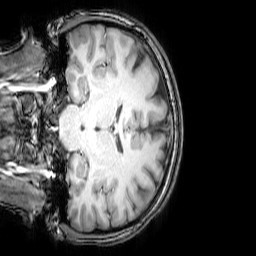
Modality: T1w
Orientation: coronal
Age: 21
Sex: female
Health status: healthy
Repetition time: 0.081 s
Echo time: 0.037 s